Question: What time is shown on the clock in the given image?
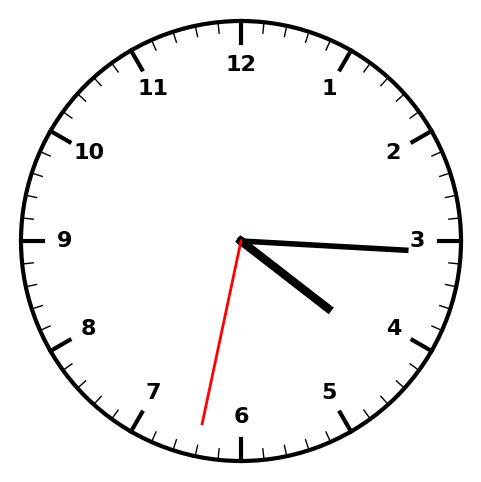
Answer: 04:15:32